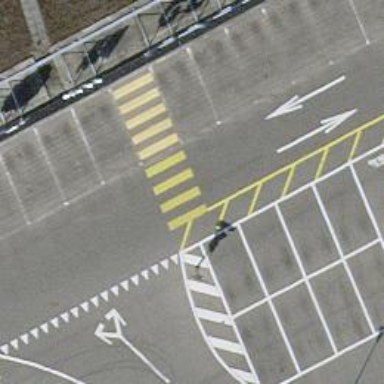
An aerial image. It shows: Uncontrolled zebra crossing.